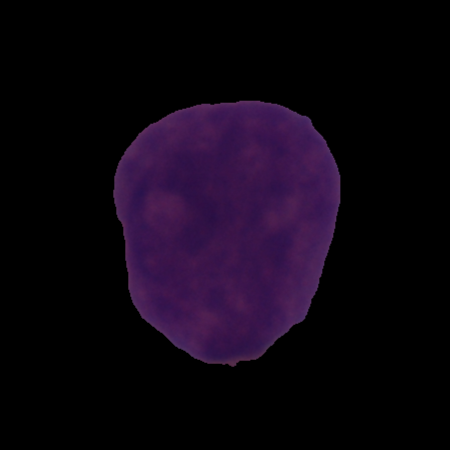
Label: cancer